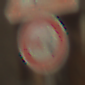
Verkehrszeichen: VerbotUeberholenEinspurigeFahrzeuge
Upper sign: FussgaengerRechts
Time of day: Midday
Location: Outdoor (Urban)
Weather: Clear
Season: NotSpecified
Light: Natural